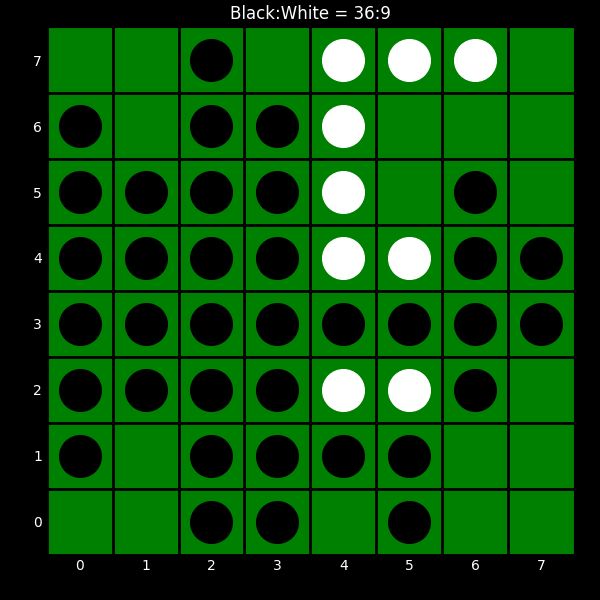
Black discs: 36
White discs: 9